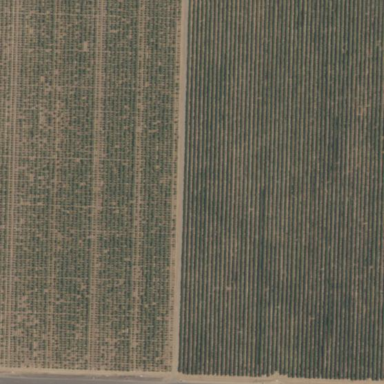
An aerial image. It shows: Orchard planted with peach trees.